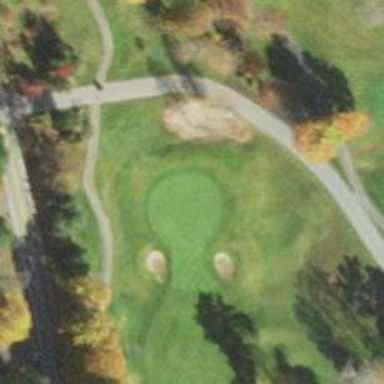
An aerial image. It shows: View of golf hole.